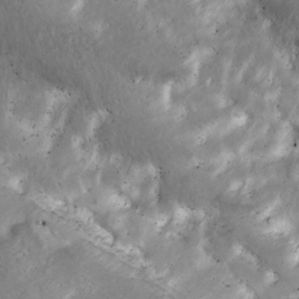
Label: non_frost